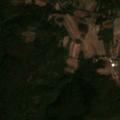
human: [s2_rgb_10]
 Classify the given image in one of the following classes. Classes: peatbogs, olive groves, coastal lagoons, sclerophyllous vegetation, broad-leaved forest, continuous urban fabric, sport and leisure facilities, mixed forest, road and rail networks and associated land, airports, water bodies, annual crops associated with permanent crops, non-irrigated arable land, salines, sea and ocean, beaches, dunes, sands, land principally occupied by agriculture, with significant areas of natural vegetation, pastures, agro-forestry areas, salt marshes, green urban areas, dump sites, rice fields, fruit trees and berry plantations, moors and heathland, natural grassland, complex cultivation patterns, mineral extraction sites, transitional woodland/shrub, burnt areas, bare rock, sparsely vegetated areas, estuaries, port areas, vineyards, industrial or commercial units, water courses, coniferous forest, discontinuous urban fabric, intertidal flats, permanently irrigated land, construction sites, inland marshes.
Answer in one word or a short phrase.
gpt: land principally occupied by agriculture, with significant areas of natural vegetation, broad-leaved forest, coniferous forest